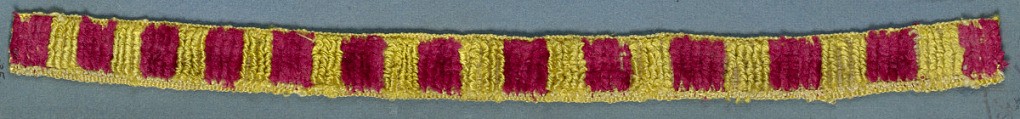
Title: Trimming
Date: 19th century
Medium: silk Technique: cut and uncut supplementary warp pile (velvet)
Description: Trimming fragment in a design of red and yellow blocks in cut and uncut velvet.